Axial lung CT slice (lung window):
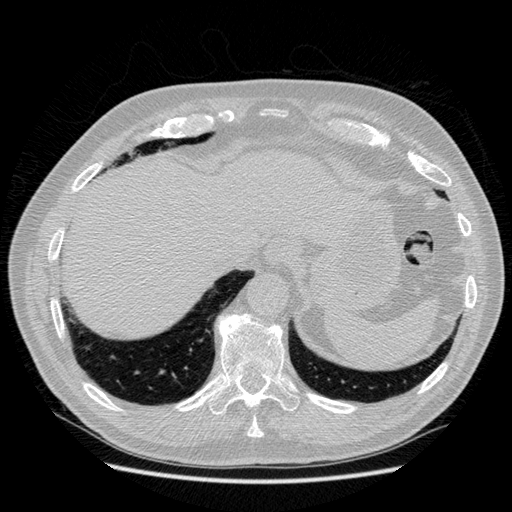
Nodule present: no